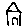
Label: house